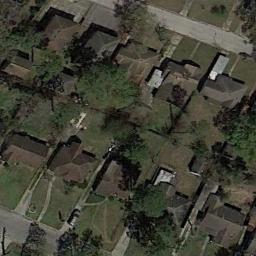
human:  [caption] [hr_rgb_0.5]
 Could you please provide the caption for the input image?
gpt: The medium residential area has some neatly arranged houses and trees on the grass .

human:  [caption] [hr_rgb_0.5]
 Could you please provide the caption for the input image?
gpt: Many buildings are in medium residential area .

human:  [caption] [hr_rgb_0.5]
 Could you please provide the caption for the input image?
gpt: The medium residential is on the grass next to some trees and road .

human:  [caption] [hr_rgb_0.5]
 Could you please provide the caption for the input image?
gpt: On the left of the house in the mid-sized residential area is a vacant lot .

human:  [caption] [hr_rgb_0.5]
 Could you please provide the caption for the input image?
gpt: There are some brown buildings and green trees on the medium residential area .